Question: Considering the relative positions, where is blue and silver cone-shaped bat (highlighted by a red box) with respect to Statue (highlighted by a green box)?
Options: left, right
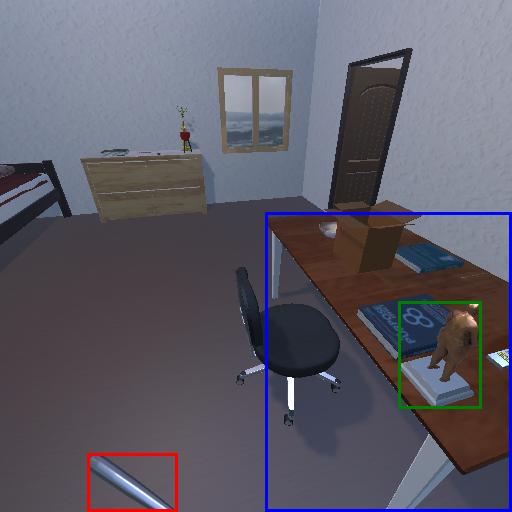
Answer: left